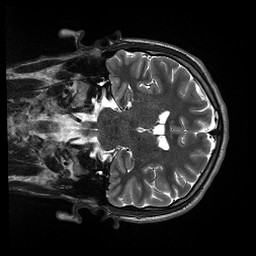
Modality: T2w
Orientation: coronal
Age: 23
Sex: male